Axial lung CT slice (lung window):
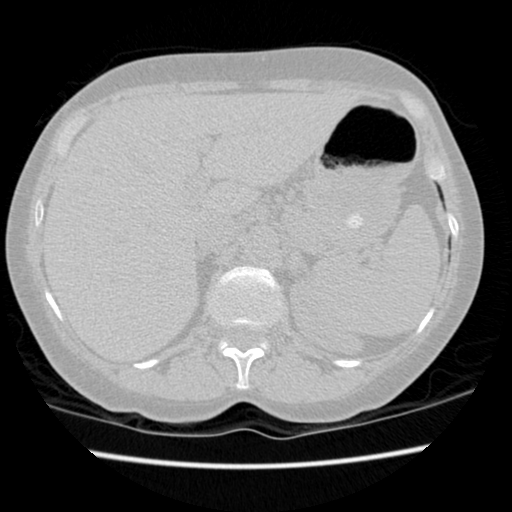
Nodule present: no